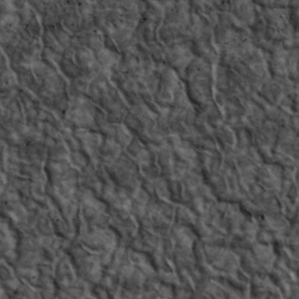
Label: non_frost